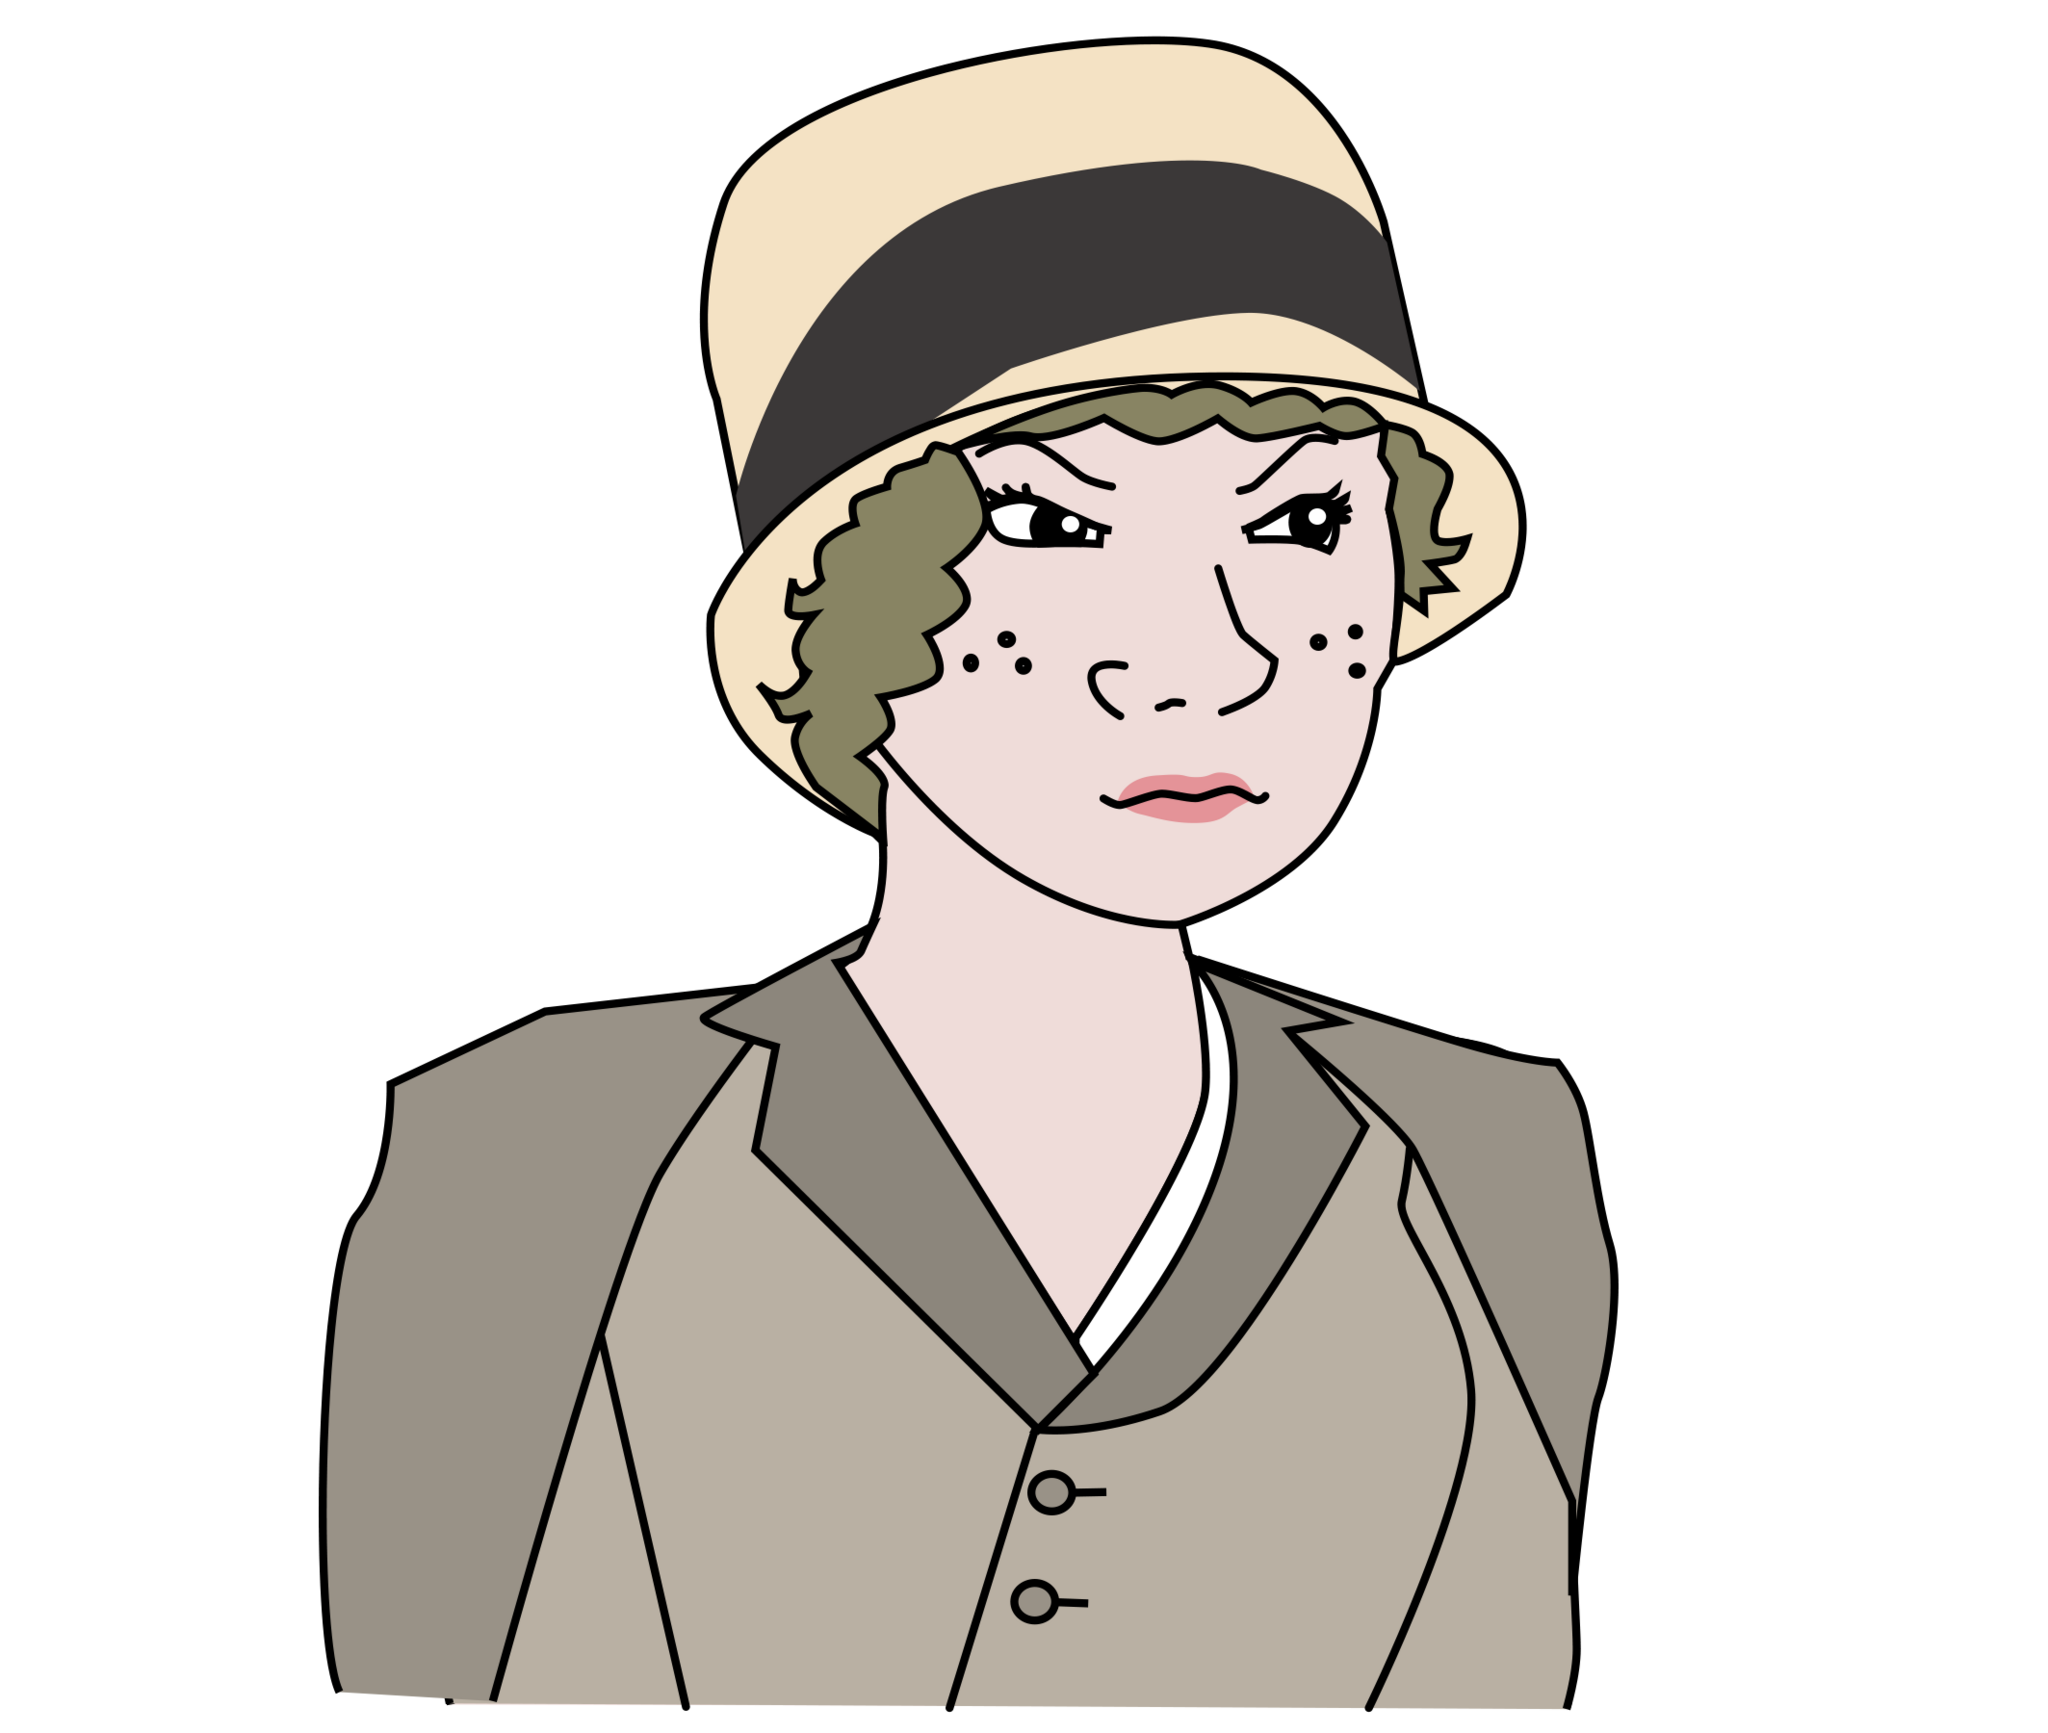
Label: 5_Trad_Wife